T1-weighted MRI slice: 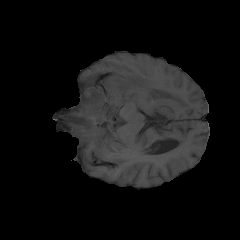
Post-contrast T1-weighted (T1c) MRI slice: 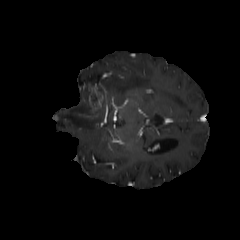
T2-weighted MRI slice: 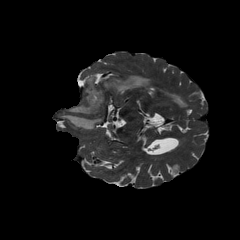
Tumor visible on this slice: yes